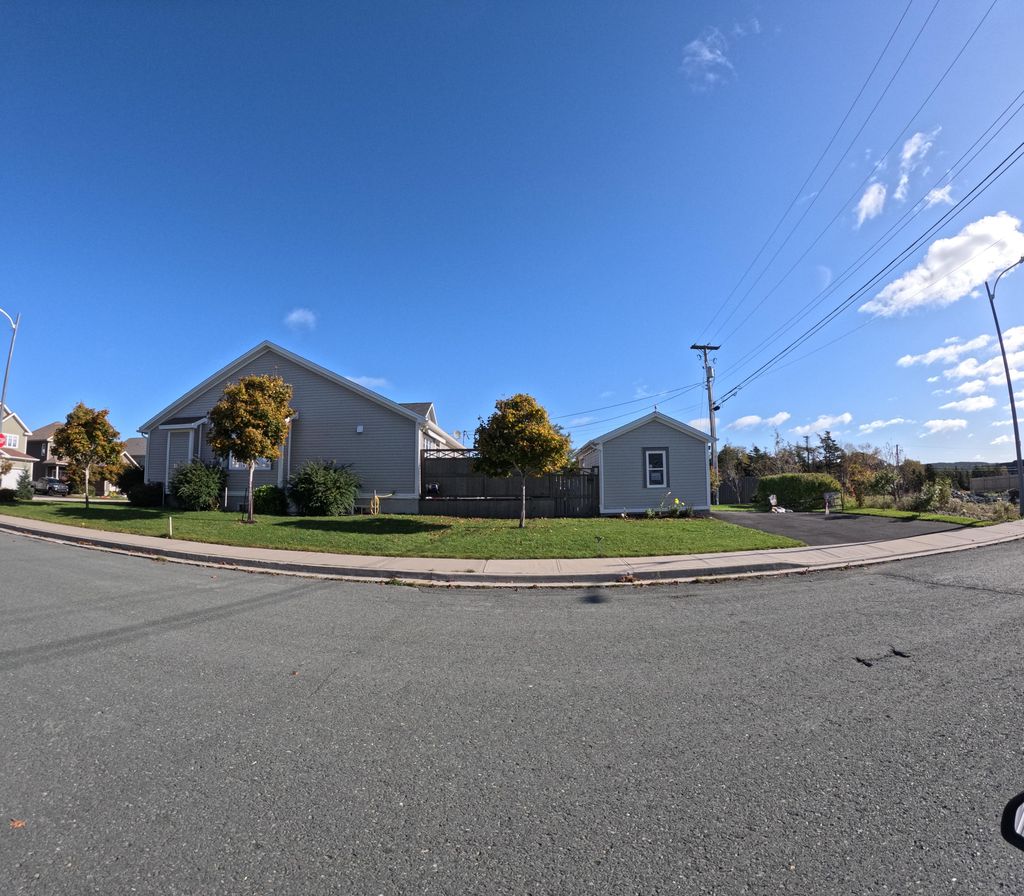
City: st_johns